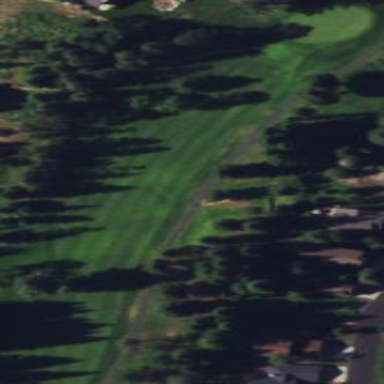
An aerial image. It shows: Well-manicured mown grass area used as golf fairway.